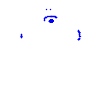
Particle: electron